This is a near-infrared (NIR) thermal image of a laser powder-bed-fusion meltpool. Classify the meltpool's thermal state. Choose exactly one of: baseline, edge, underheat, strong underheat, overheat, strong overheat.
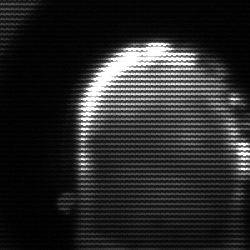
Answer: baseline